Field crop: tomato
Growth stage: 2
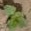
Species: solanum